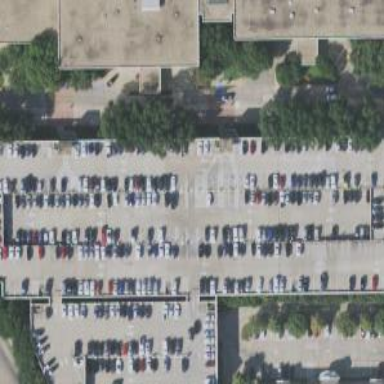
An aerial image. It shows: Parking space is available.